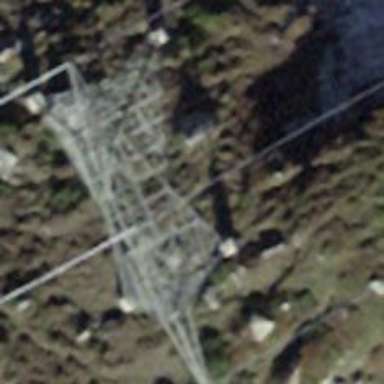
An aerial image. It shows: Towering power structure.